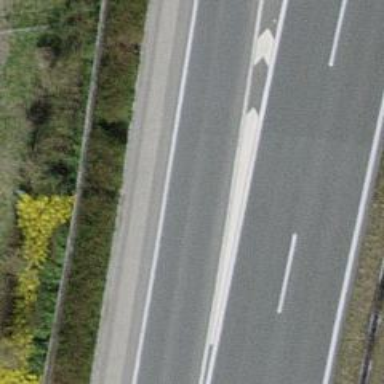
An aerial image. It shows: Motorway link.